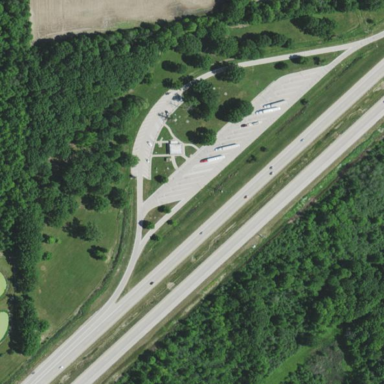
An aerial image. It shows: Rest area along the road.